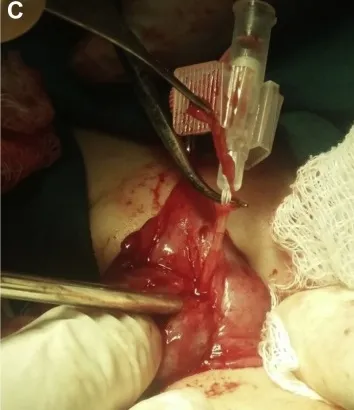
Removal of the accessory urethra.
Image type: medical_photograph (other_medical_photograph)